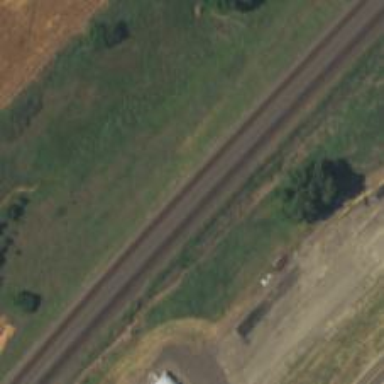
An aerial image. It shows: Railway track.